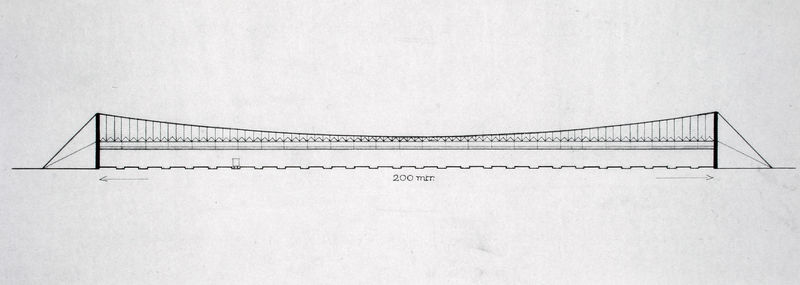
Titel: Güterbahnhof, Ansicht
Künstler: Bodo Rasch
Schlagwörter: ufer, schwarz, stützen, weiss, zeichnung, architektur, brücke, gewässer, boot, segel, papier, linien, seile, striche, eisen, senkrecht, zahl, plan, horizontal, stahl, pfeile, hängebrücke